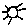
Label: sun